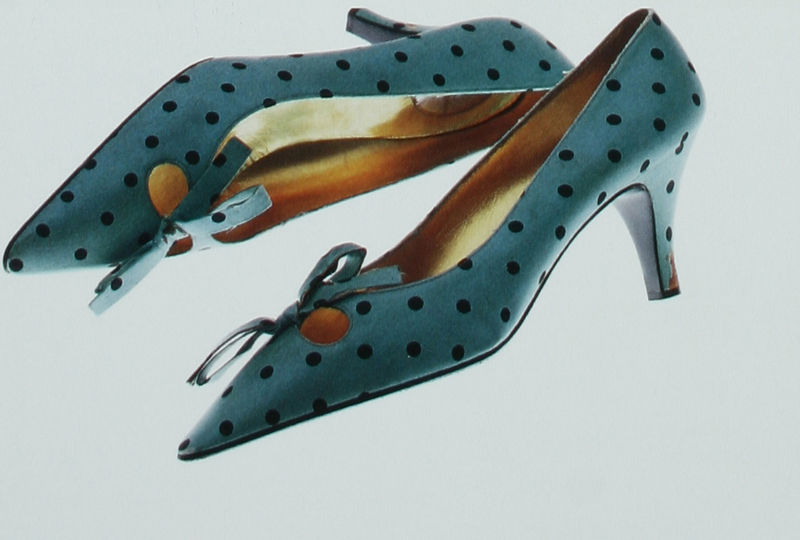
Titel: Pumps
Künstler: Christian Dior
Standort: Kyoto (Japan)
Institution: Kyoto Costume Institute
Schlagwörter: blau, schwarz, türkis, weiss, mode, schleife, tanz, gold, stoff, paar, schleifen, himmelblau, zwei, schuhe, moderne, spitz, masche, foto, fotografie, punkte, gepunktet, hinten, loch, punkt, tupfen, leder, absätze, pumps, besatz, mittelpunkt, absatz, textil, bleu, maschen, stöckel, stöckelschuhe, spitze schuhe, tanzschuhe, damenschuh, pfennigabsatz, stoffschuhe, schuhmode, schuhpaar